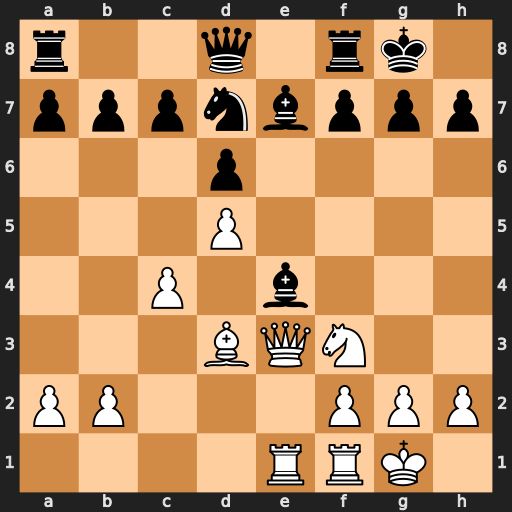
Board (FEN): r2q1rk1/pppnbppp/3p4/3P4/2P1b3/3BQN2/PP3PPP/4RRK1
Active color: w
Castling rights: -
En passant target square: -
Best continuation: Qxe4 g6 Qxe7 Qxe7 Rxe7